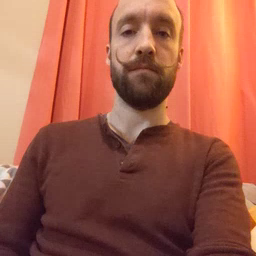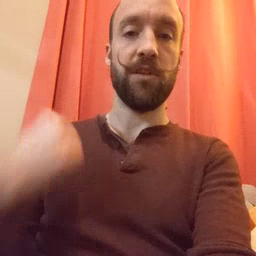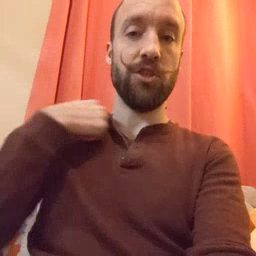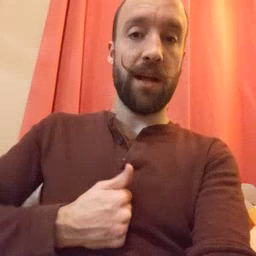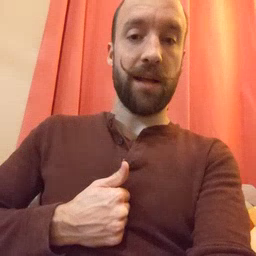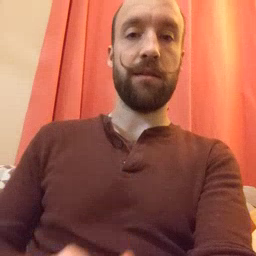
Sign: jacket